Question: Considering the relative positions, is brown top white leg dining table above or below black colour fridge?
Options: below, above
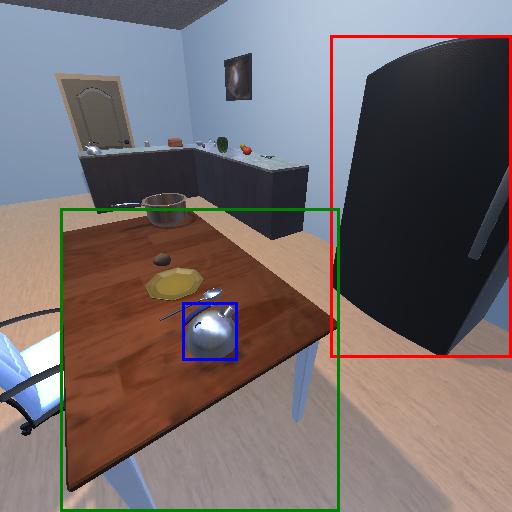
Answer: below